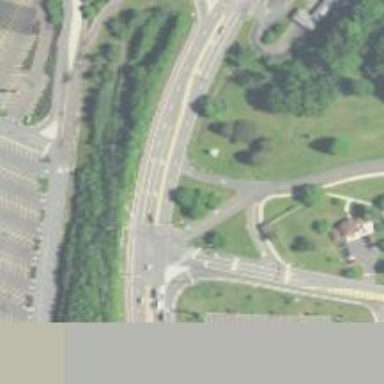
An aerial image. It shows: Secondary link road.